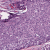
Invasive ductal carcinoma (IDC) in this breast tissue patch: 0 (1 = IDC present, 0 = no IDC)